二年级 · 组合数学
面是丁丁星期六的活动时间表。

\begin{tabular}{|l|l|l|l|l|}
\hline 时间 & $3: 10 \sim 3: 40$ & $4: 00 \sim 4: 30$ & $4: 45 \sim 5: 15$ & $5: 30 \sim 6: 15$ \\
\hline 活动 & 写作业 & 看课外书 & 弹钢琴 & 看电视 \\
\hline
\end{tabular}

把时间和相应的活动用线连起来。

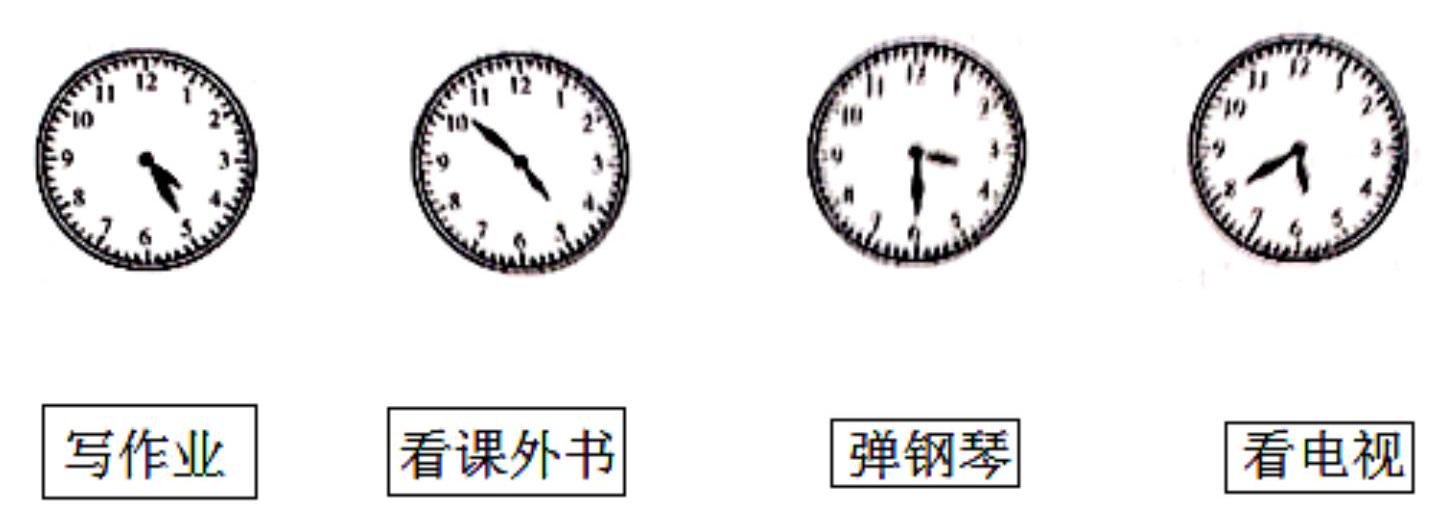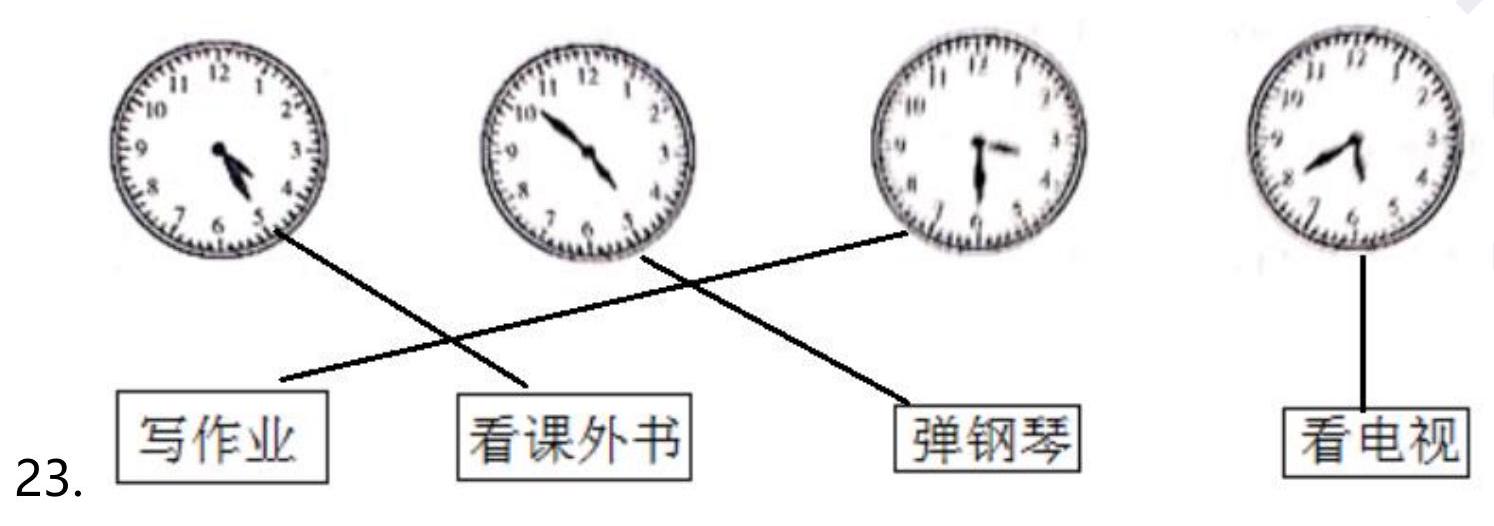
答案:
解析: